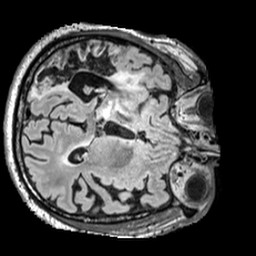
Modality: FLAIR
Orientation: axial
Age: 55
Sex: male
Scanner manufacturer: siemens
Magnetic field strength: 3 T
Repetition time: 5 s
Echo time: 0.387 s